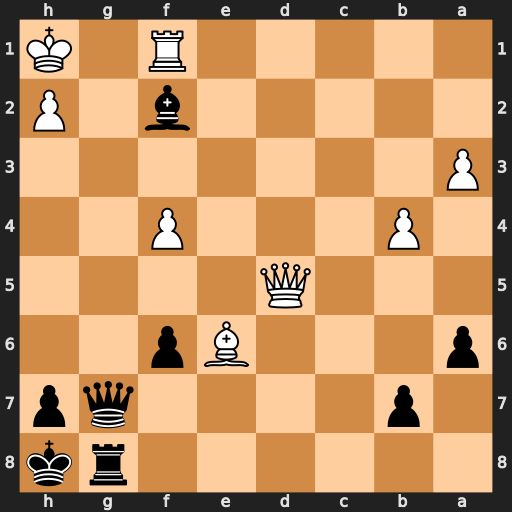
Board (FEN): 6rk/1p4qp/p3Bp2/3Q4/1P3P2/P7/5b1P/5R1K
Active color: b
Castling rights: -
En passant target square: -
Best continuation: Qg1+ Rxg1 Rxg1#